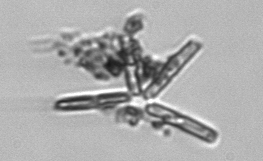
Label: Thalassionema